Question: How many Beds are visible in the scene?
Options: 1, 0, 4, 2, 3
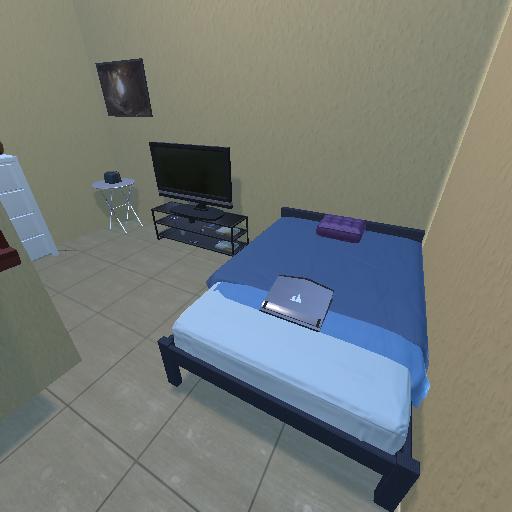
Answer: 1